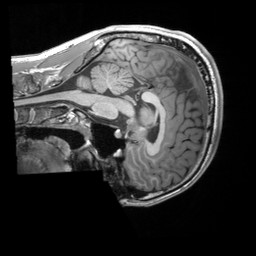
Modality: T1w
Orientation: sagittal
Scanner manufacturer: siemens
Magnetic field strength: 3 T
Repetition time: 2.25 s
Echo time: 0.00306 s